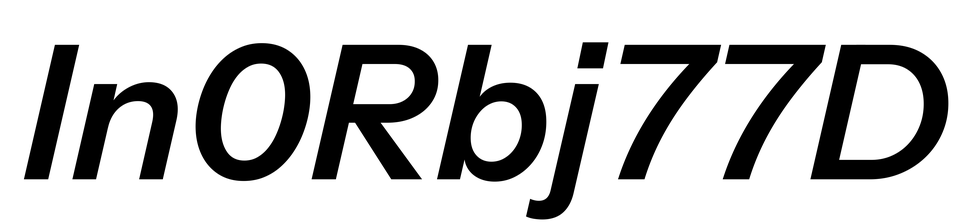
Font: InstrumentSans-Italic_SemiBold_Italic